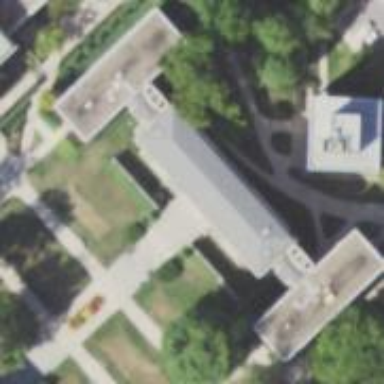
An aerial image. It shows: Educational institution office.